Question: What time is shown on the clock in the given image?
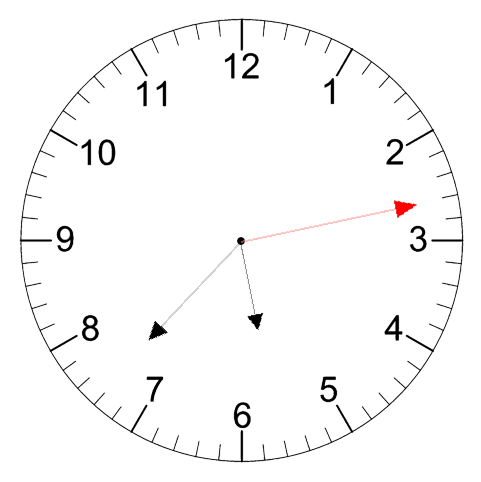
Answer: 05:37:13